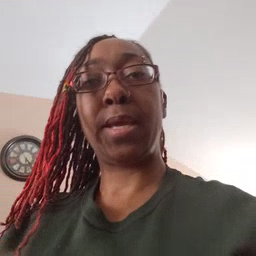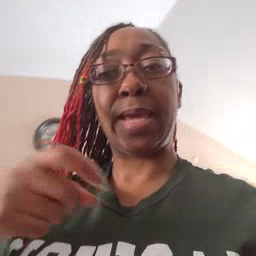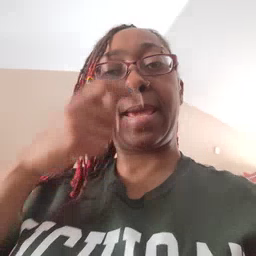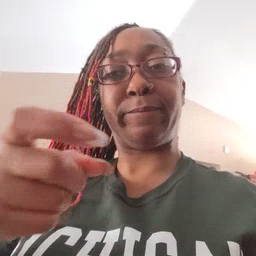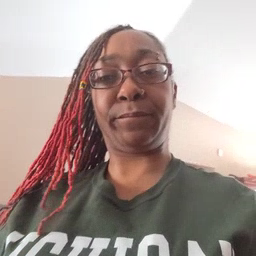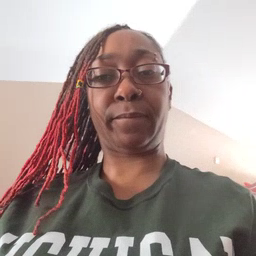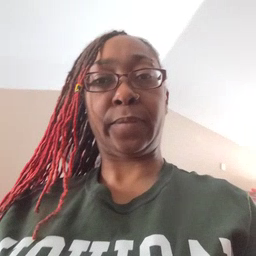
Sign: gift